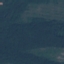
Label: Forest